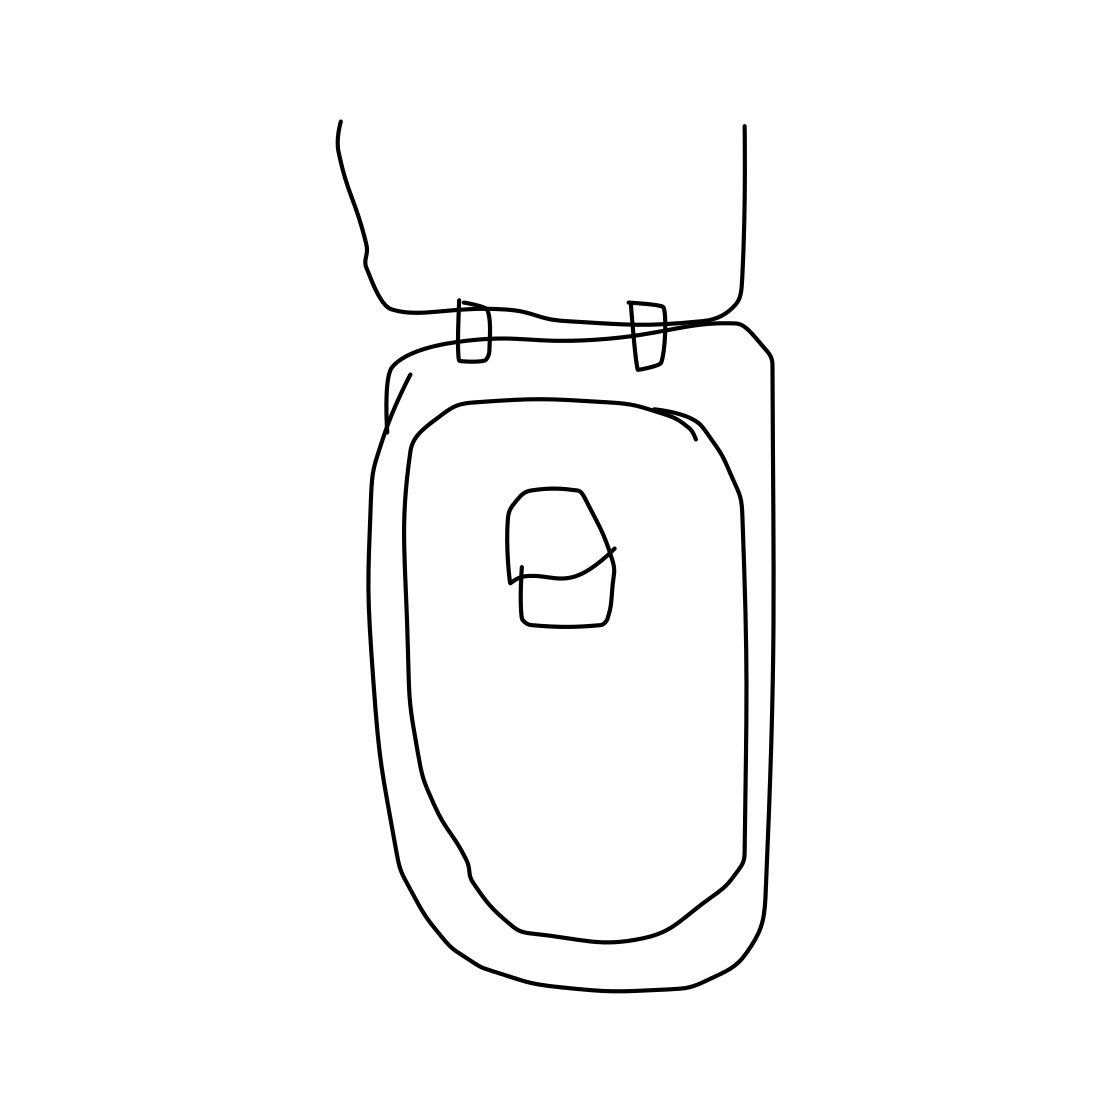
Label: toilet